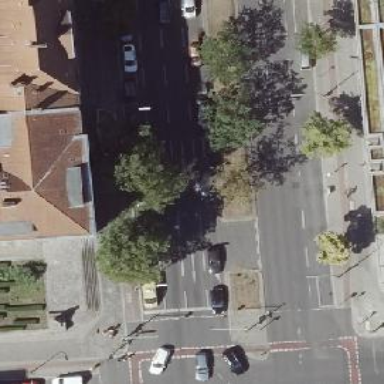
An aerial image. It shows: Secondary road with asphalt surface and cycle track on the right side.